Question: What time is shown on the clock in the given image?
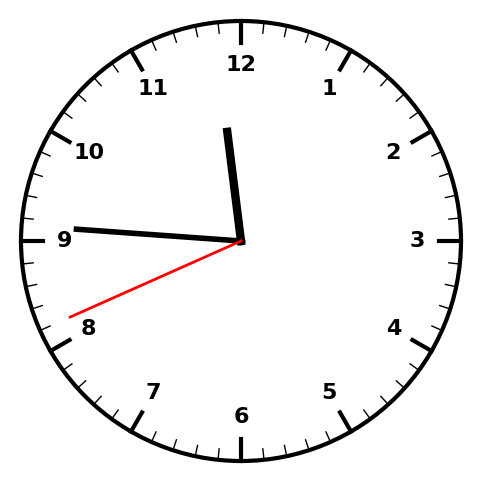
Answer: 11:45:41